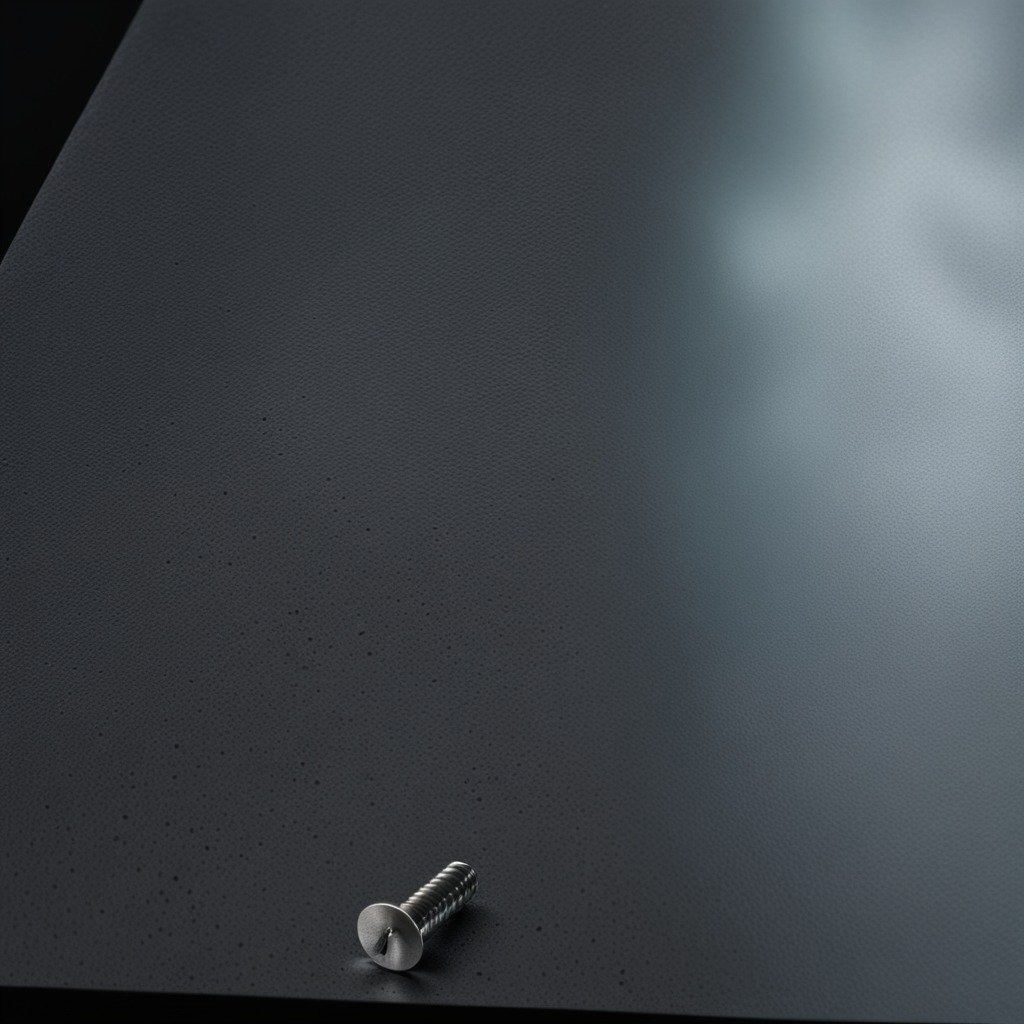
A metal screw is lying on a clean granite table inside a workshop at night dim ambient light soft shadows worn but